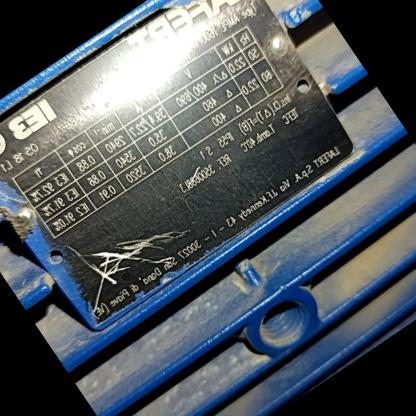
Klasa: tabliczka-znamionowa